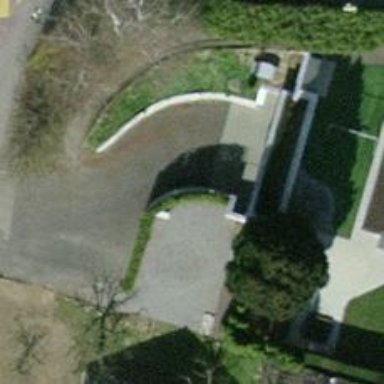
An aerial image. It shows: Hedge barrier.